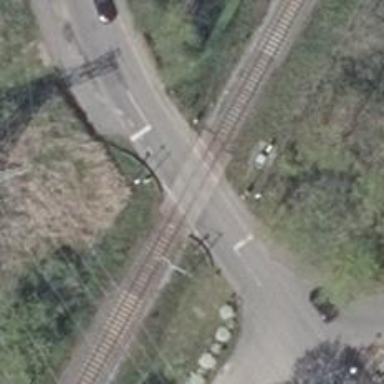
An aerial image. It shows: Level crossing with light signals and saltire markings.